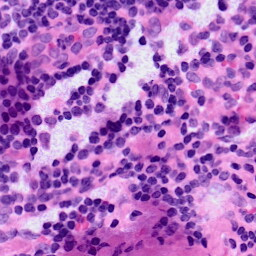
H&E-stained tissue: LymphNode